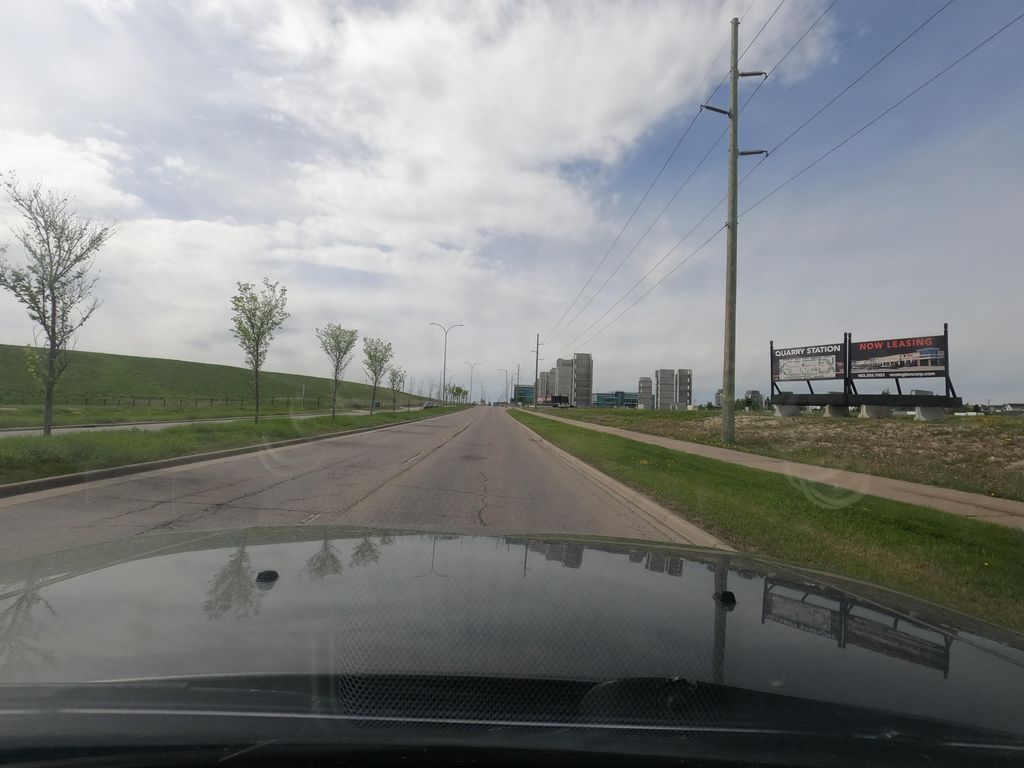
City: calgary